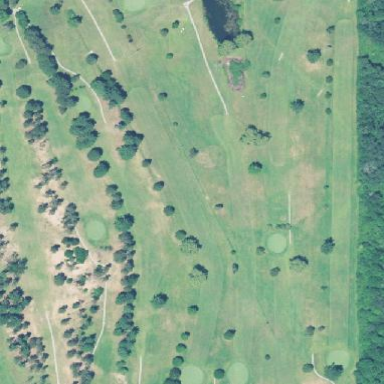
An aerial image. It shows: Golf course.